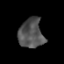
Tissue: prostate
Cell type: T cells
Senescence score: 0.3058
Nuclear area (px): 712
Mean DAPI intensity: 82.906